Interaction volume radius: 5 \u00c5
Interaction volume height: 30 \u00c5
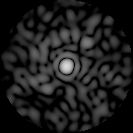
Disorder parameter: 0.8593